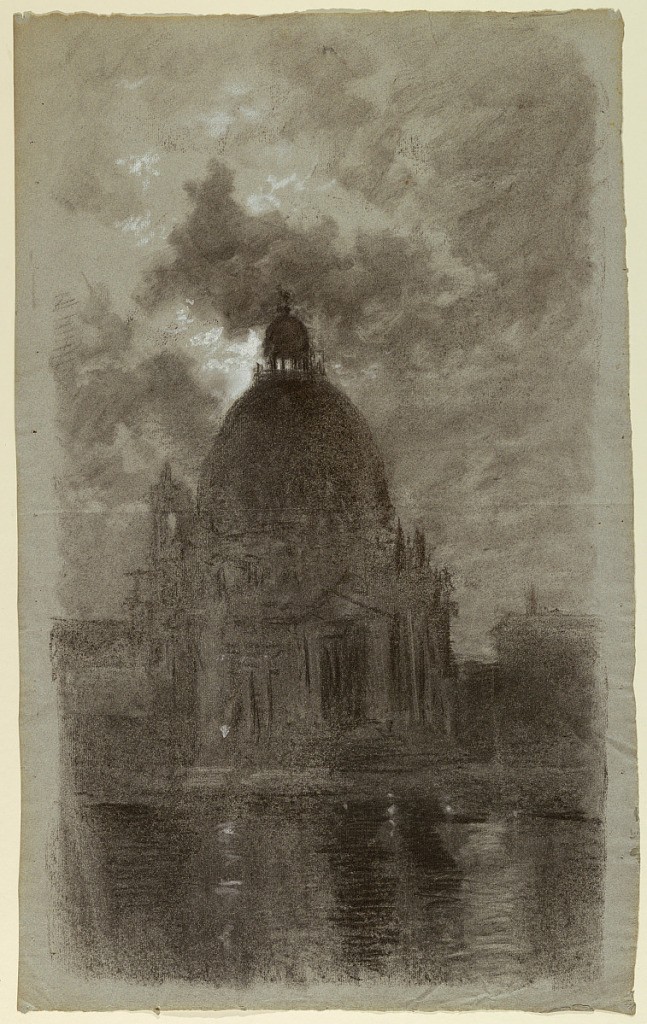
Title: Santa Maria della Salute, Venice, Italy
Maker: Francis Hopkinson Smith, American, 1838–1915
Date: ca. 1880
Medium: Charcoal, brush and gouache on paper
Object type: Drawing
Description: View of the church from the Grand Canal, silhouetted against an evening sky.